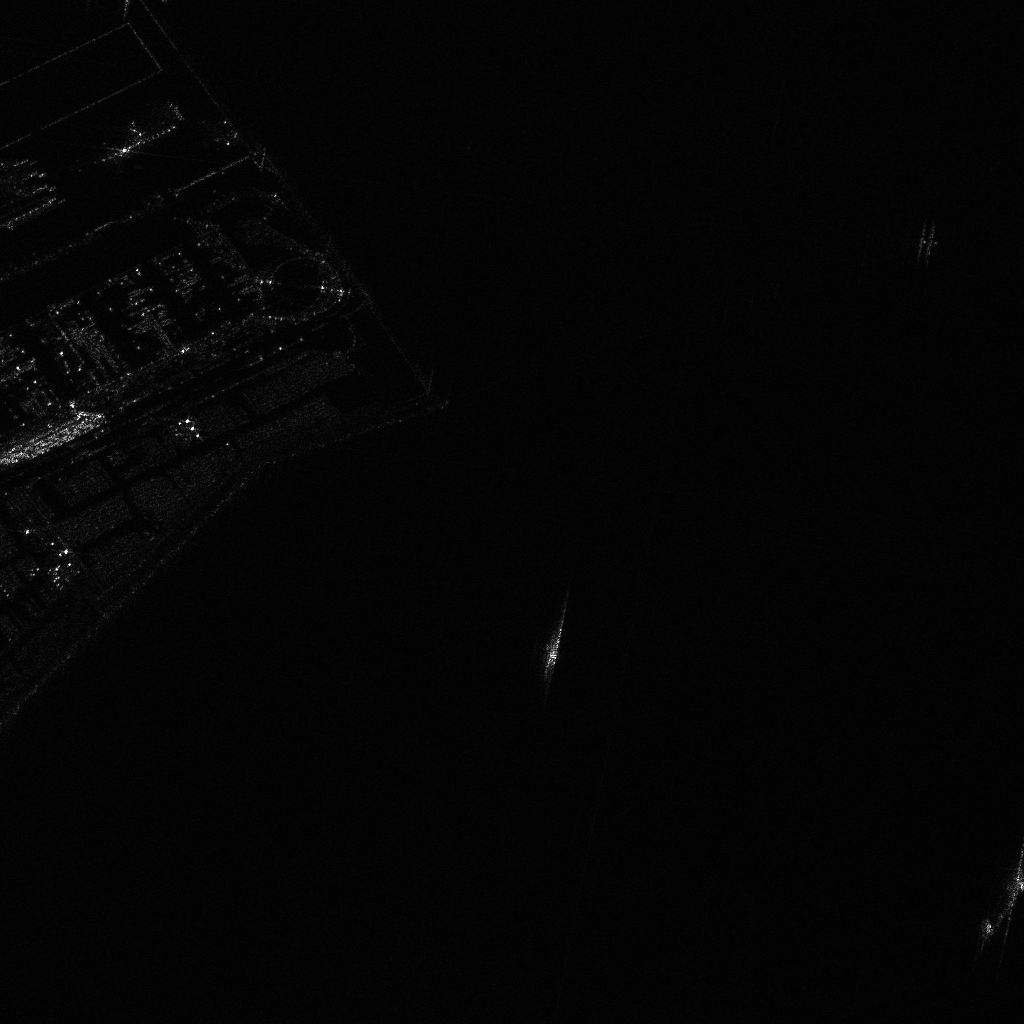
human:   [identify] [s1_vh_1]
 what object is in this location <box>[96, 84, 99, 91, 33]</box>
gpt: <ref>1 large container at the bottom right</ref>